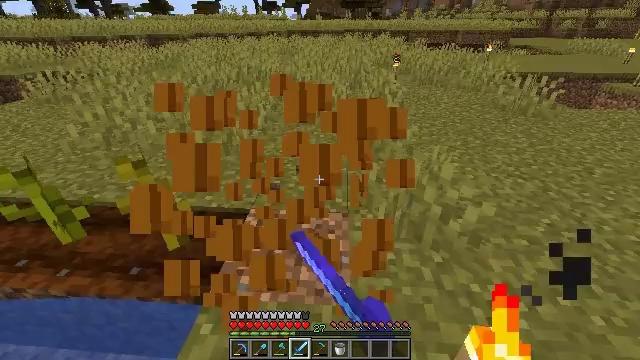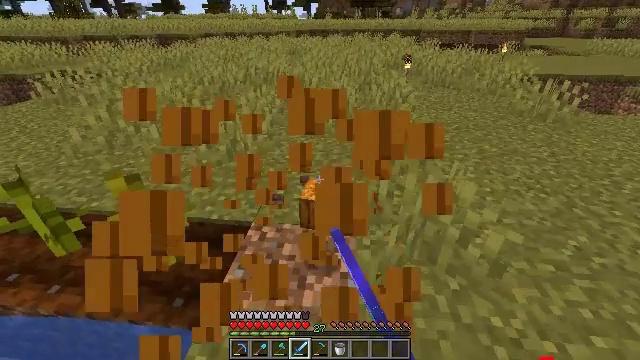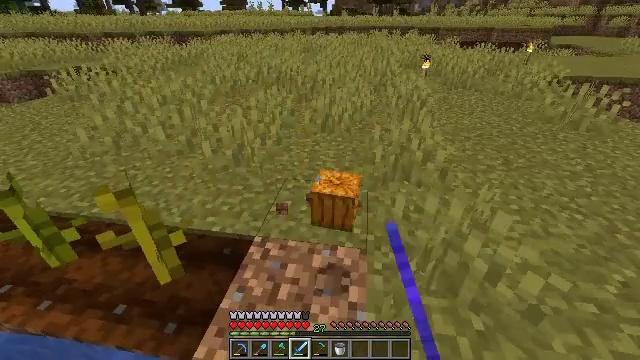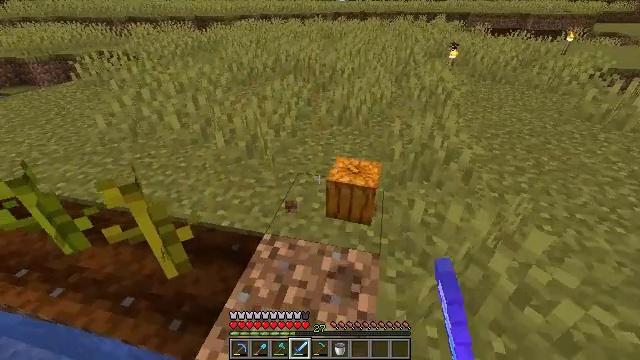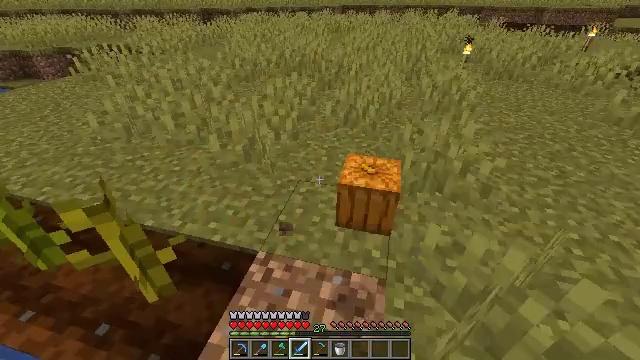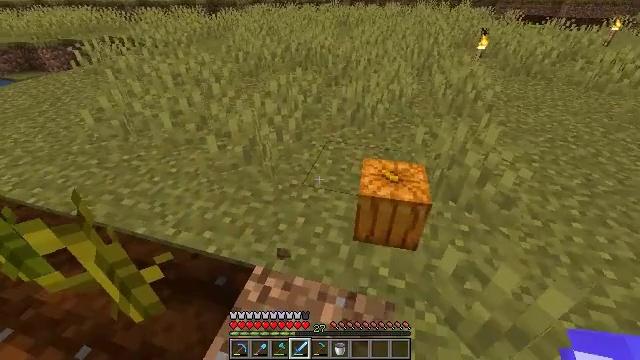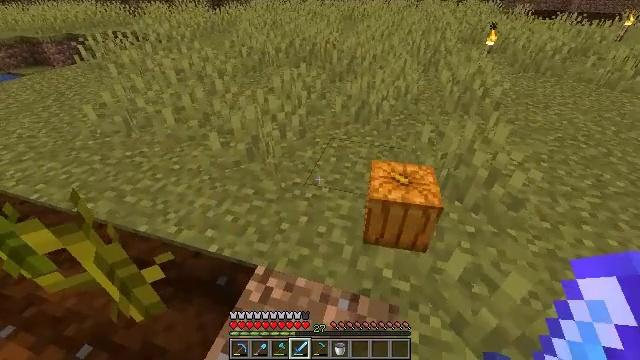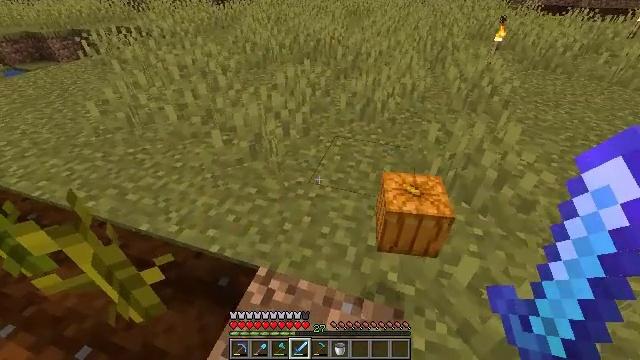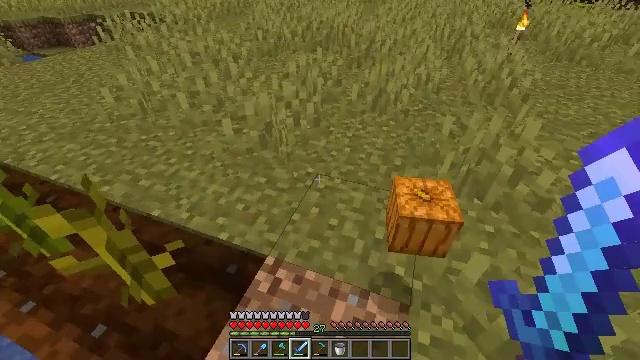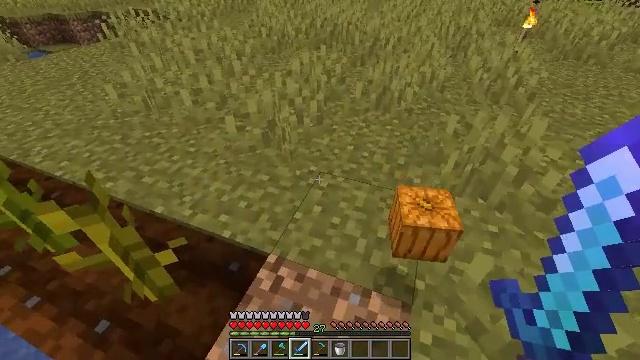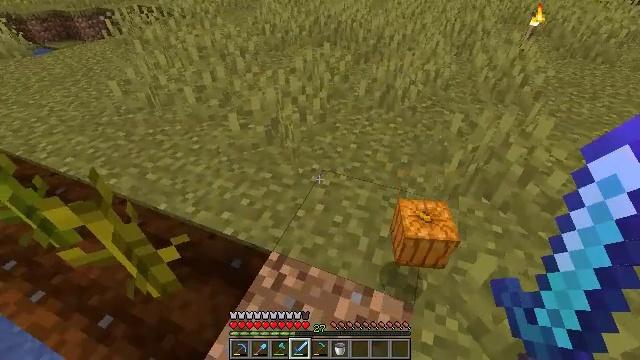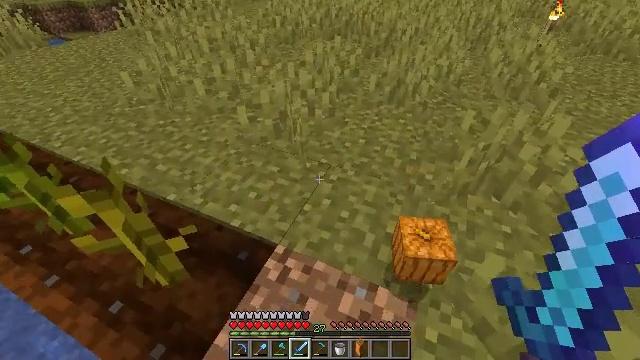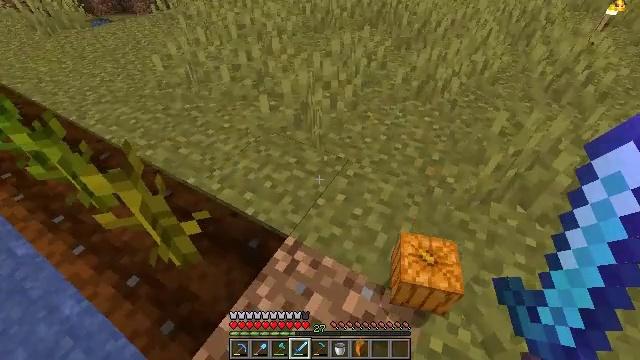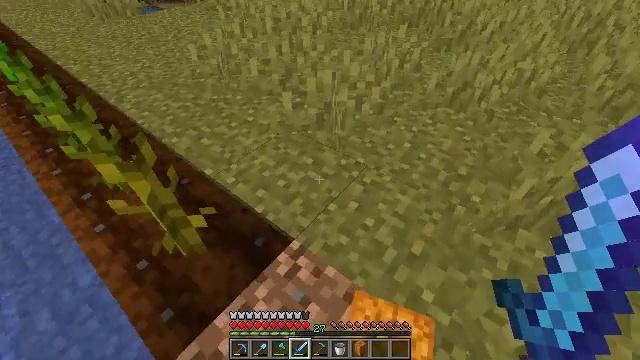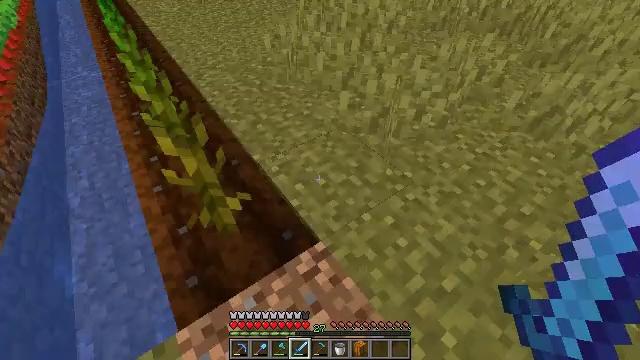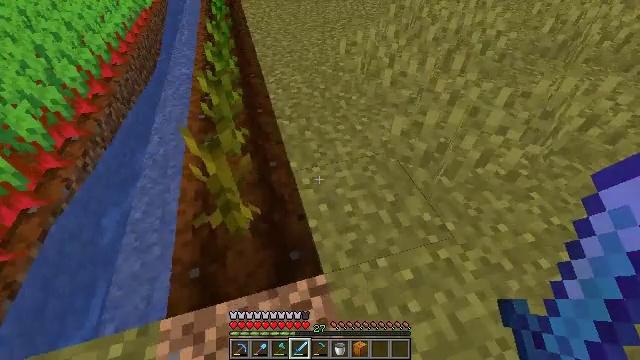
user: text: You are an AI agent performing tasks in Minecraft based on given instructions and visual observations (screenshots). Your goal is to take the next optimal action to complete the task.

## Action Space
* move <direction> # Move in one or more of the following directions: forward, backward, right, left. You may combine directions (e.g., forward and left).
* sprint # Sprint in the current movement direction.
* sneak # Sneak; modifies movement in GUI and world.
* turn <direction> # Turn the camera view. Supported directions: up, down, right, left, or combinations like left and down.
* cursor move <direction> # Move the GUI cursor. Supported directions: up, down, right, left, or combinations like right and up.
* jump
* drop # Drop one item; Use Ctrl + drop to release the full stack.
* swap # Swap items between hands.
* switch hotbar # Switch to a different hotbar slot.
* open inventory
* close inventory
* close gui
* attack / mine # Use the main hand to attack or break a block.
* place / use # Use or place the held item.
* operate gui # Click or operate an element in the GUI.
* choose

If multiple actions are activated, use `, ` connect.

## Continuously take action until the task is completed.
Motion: motion action
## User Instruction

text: Mine a melon block.
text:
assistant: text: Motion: move forward, turn left
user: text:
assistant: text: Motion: move forward, turn left
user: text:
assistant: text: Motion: move forward, turn left and down
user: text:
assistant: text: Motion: move forward, turn left and down
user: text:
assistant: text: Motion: turn left and down
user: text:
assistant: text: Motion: no_op
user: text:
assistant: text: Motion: no_op
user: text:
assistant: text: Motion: turn left and down
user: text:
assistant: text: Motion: no_op
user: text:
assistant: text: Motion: no_op
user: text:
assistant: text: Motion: turn left and down
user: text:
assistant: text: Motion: move forward and move right, turn left and down
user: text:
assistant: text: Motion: move forward and move right, turn left
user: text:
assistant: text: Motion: move forward and move right, turn left
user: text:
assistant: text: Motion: move forward and move right, turn left
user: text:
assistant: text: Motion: move right, turn left and up
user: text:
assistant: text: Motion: turn left and up
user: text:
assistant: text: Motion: move left, turn left and up
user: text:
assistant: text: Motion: move forward and move left, turn left and up
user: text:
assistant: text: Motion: move forward and move left, turn left and up
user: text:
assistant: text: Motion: move forward and move left, turn left and up
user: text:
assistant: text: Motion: move forward and move left, turn left and up
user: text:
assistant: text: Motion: move forward and move left, turn left and up
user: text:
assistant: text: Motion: move forward and move left, turn left and up
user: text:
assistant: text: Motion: move forward, turn left and up
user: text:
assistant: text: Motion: move forward, turn left and up
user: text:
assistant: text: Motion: move forward, turn left and up
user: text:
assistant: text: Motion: move forward
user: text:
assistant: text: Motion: move forward
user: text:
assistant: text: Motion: move forward, sprint